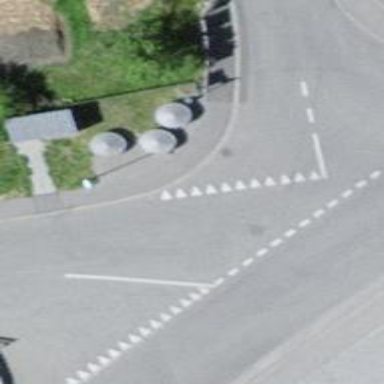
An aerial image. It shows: Road with "give way" sign.